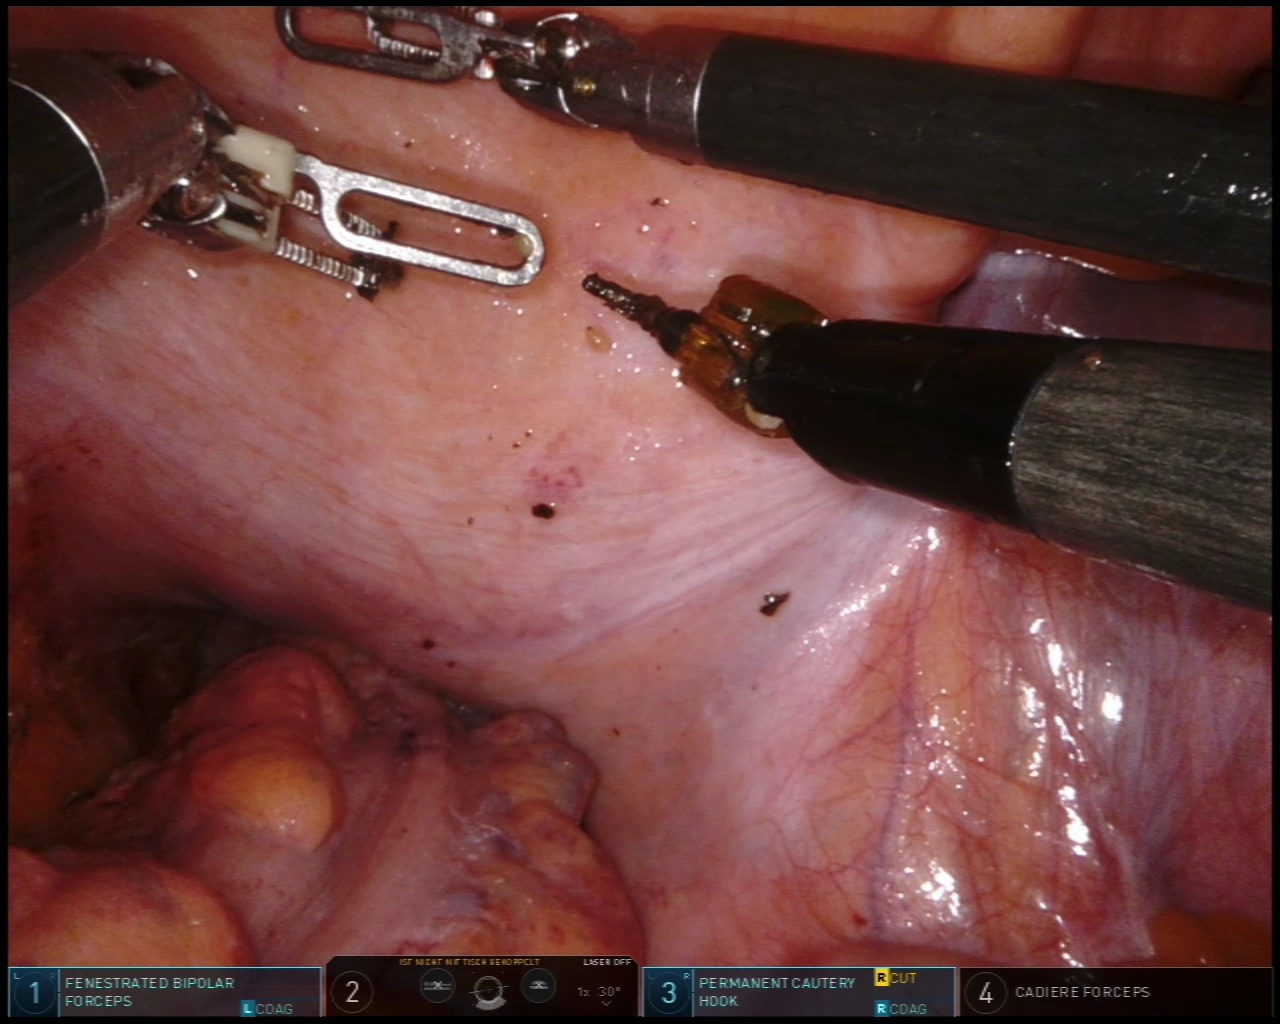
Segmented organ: colon
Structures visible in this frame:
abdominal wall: yes
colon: yes
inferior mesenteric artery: no
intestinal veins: no
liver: no
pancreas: no
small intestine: no
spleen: no
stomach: no
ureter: no
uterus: no
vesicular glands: no